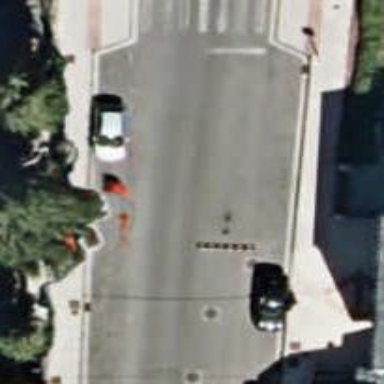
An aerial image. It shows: Bump for traffic calming.